Question: I want to implement custom html in the red area as seen in the screenshot below, is there a hook for this?
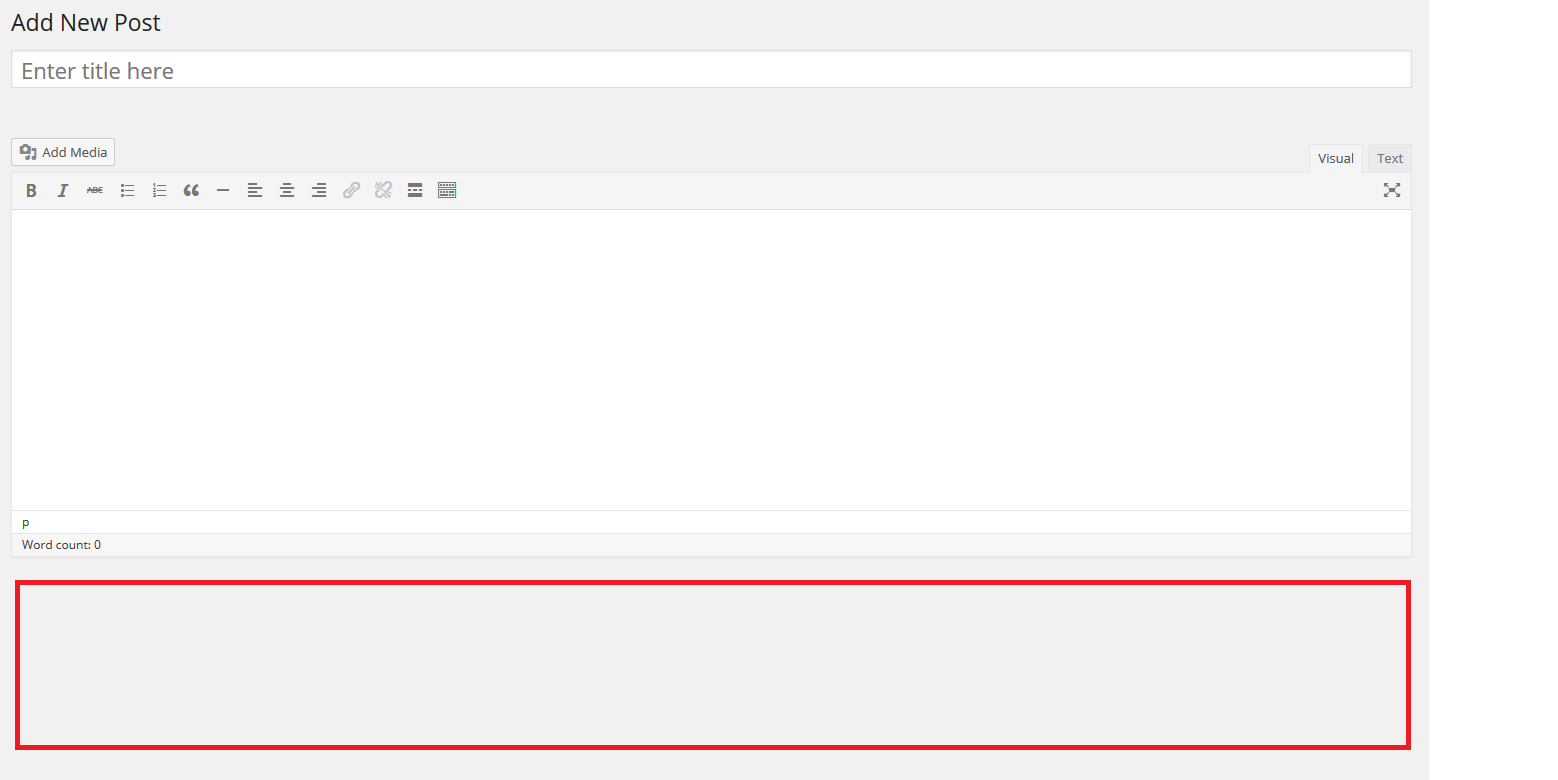
Answer: I found a WordPress plugin called which creates a visual indication of hooks that are being ran on the site which then led me to the hook 'edit_form_after_editor'. That was the hook I'm looking for.